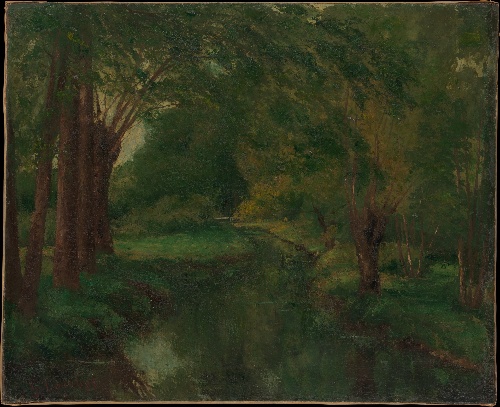
Title: A Brook in a Clearing (possibly "Brook, Valley of Fontcouverte; Study")
Artist: Gustave Courbet
Artist bio: French, Ornans 1819–1877 La Tour-de-Peilz
Date: probably 1862
Object type: Painting
Classification: Paintings
Medium: Oil on canvas
Dimensions: 20 3/4 x 25 1/2 in. (52.7 x 64.8 cm)
Department: European Paintings
Credit line: From the Collection of James Stillman, Gift of Dr. Ernest G. Stillman, 1922
Accession year: 1922
Repository: Metropolitan Museum of Art, New York, NY
Tags: Forests|Streams